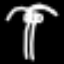
Label: palm tree